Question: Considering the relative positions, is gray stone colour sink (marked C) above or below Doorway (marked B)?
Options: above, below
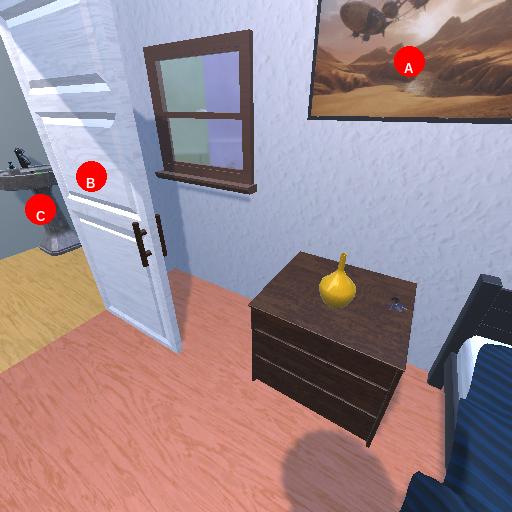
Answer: above